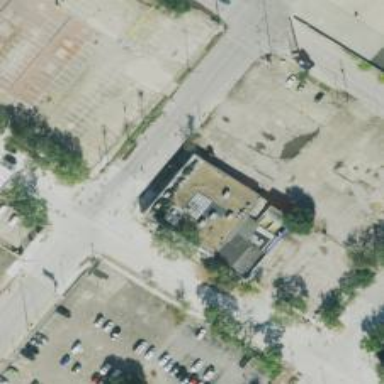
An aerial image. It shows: Nightclub building.